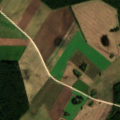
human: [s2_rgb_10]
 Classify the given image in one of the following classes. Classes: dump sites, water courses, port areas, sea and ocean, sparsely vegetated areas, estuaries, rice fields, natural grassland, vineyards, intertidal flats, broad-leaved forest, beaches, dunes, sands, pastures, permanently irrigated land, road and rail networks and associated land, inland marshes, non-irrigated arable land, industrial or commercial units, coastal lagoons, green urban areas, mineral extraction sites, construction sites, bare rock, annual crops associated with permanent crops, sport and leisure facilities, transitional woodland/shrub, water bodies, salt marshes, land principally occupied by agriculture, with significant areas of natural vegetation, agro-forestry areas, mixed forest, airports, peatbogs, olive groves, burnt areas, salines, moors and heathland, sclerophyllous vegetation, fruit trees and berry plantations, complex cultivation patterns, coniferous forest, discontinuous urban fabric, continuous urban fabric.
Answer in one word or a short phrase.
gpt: non-irrigated arable land, broad-leaved forest, mixed forest